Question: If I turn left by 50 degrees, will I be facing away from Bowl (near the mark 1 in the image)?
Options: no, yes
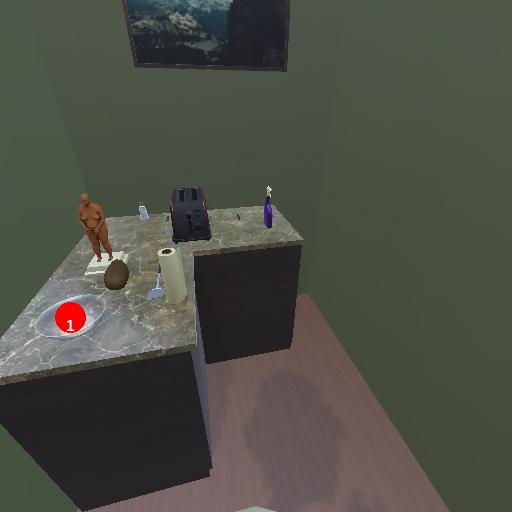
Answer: no